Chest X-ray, PA view. Patient: 33 years old, sex M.
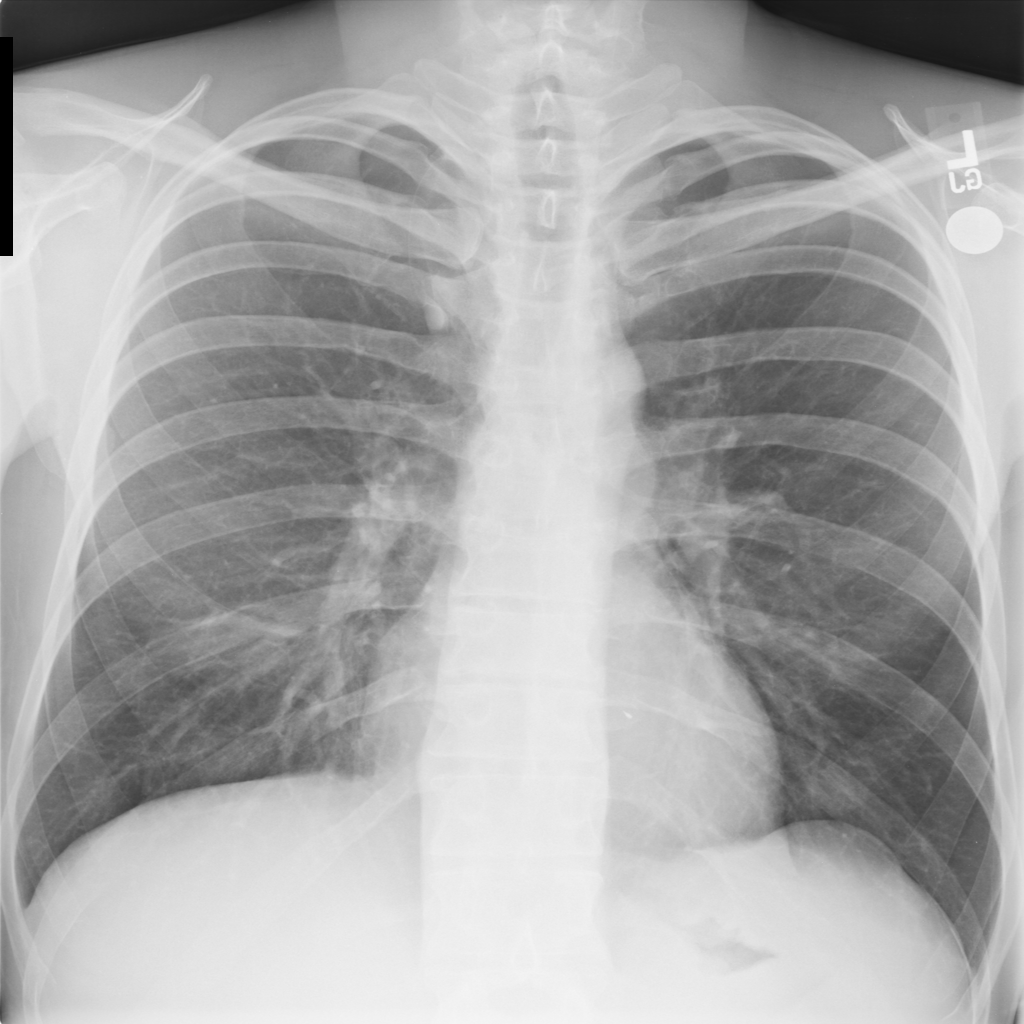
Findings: No Finding